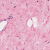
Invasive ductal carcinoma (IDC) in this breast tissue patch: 0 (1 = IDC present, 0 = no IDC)